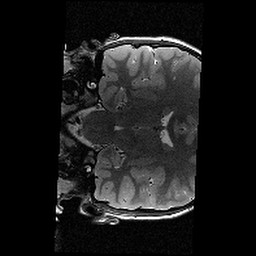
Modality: T2w
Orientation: coronal
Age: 10
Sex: male
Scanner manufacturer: siemens
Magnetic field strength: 3 T
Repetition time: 9.23 s
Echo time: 0.067 s